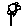
Label: flower